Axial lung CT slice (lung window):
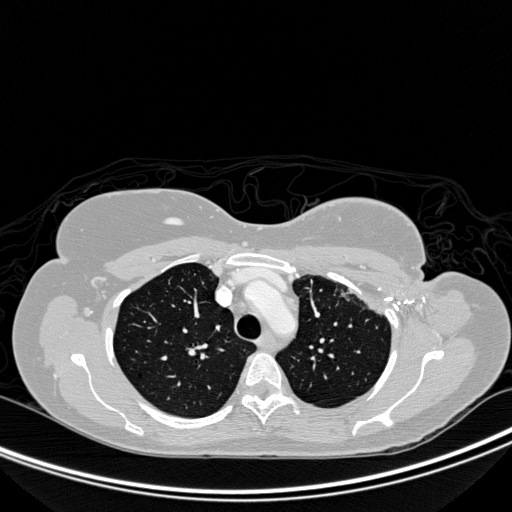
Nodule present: no